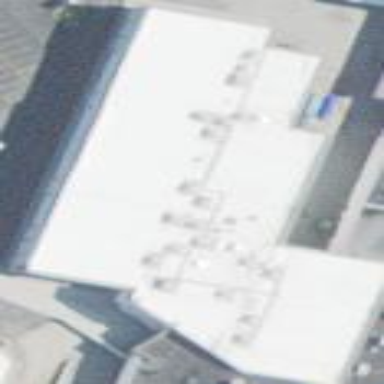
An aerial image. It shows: Retail building that houses cinema.